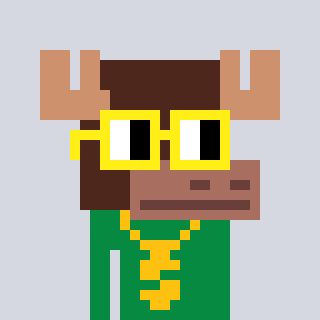
a pixel art character with square yellow glasses, a moose-shaped head and a green-colored body on a cool background